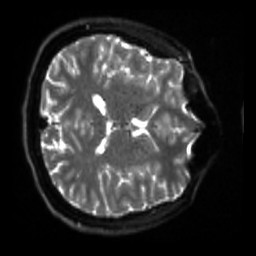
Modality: sbref
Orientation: axial
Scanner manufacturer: siemens
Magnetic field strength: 3 T
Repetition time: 4 s
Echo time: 0.0594 s